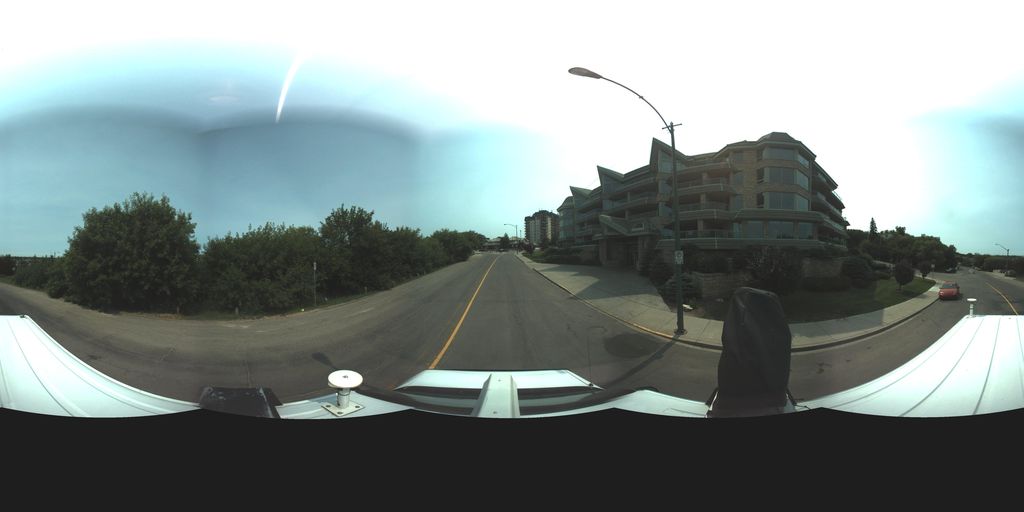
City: saskatoon